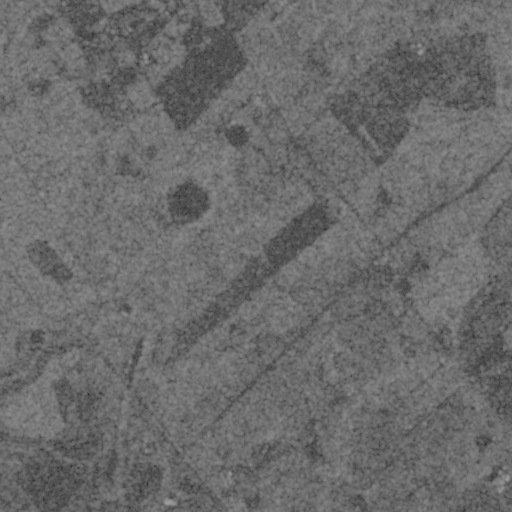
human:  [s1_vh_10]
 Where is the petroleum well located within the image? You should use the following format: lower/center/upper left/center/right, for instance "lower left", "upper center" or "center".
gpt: The petroleum well is located in the lower of the image.
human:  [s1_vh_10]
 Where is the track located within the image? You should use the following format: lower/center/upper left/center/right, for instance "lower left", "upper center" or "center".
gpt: There is no track in the image.

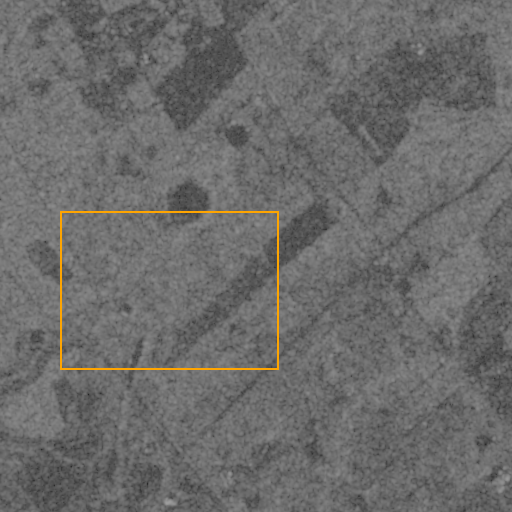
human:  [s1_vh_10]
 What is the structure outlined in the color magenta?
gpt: There is no magenta outline.
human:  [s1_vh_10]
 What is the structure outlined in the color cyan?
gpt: There is no structure outlined in cyan.